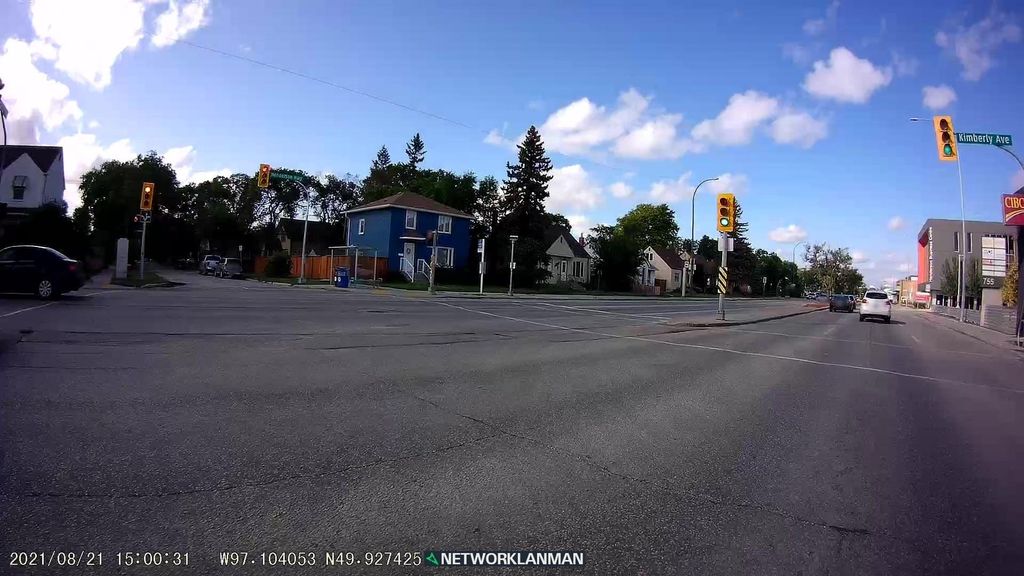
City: winnipeg